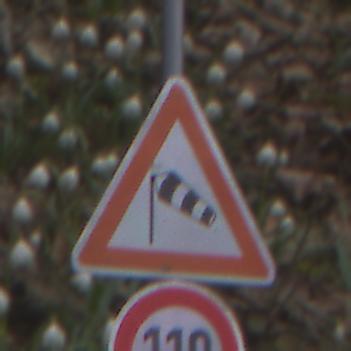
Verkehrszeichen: SeitenwindVonLinks
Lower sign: Geschwindigkeit110
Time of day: MorningAfternoon
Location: Outdoor (Nature)
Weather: PartlyCloudy
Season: NotSpecified
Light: Natural